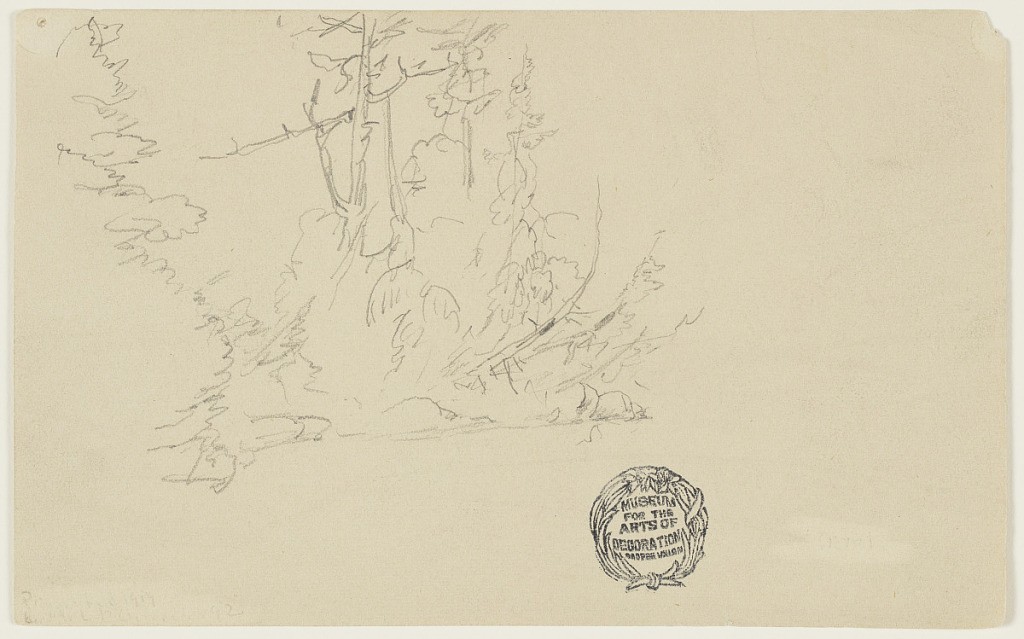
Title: Wooded Bank, Lake Millinocket, Maine
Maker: Frederic Edwin Church, American, 1826–1900
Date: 1877
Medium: Graphite on tan wove paper
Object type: Drawing
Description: Landscape sketch showing a view of a wooded bank at Lake Millinocket, Maine, or possibly another nearby lake. The shore curves from the foreground at left to the middle distance at center, where a loosely-rendered stand of trees rises above several boulders along the water's edge. Multiple possibly dead trees lean diagonally over the water's edge.